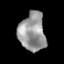
Tissue: prostate
Cell type: T cells
Senescence score: 0.3085
Nuclear area (px): 986
Mean DAPI intensity: 152.831